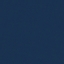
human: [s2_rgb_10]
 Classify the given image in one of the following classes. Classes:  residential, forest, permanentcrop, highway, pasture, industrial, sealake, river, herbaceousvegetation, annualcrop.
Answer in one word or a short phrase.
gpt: SeaLake